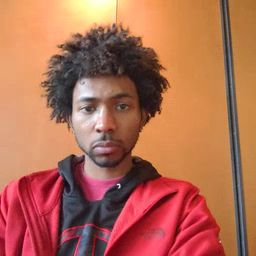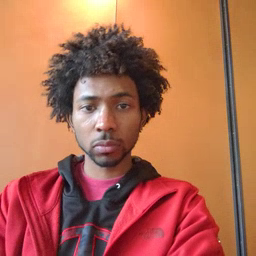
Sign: find